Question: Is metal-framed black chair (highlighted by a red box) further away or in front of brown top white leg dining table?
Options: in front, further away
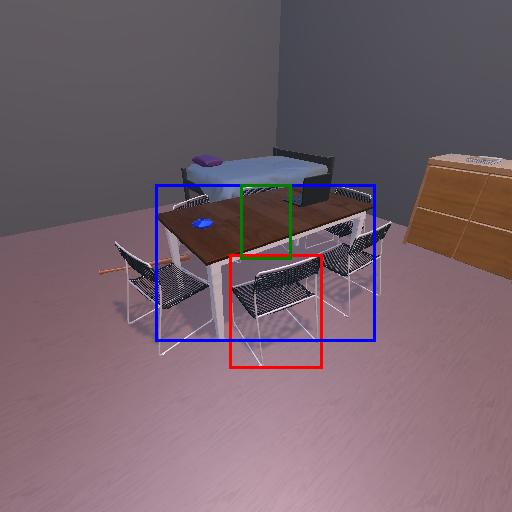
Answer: in front